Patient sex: F
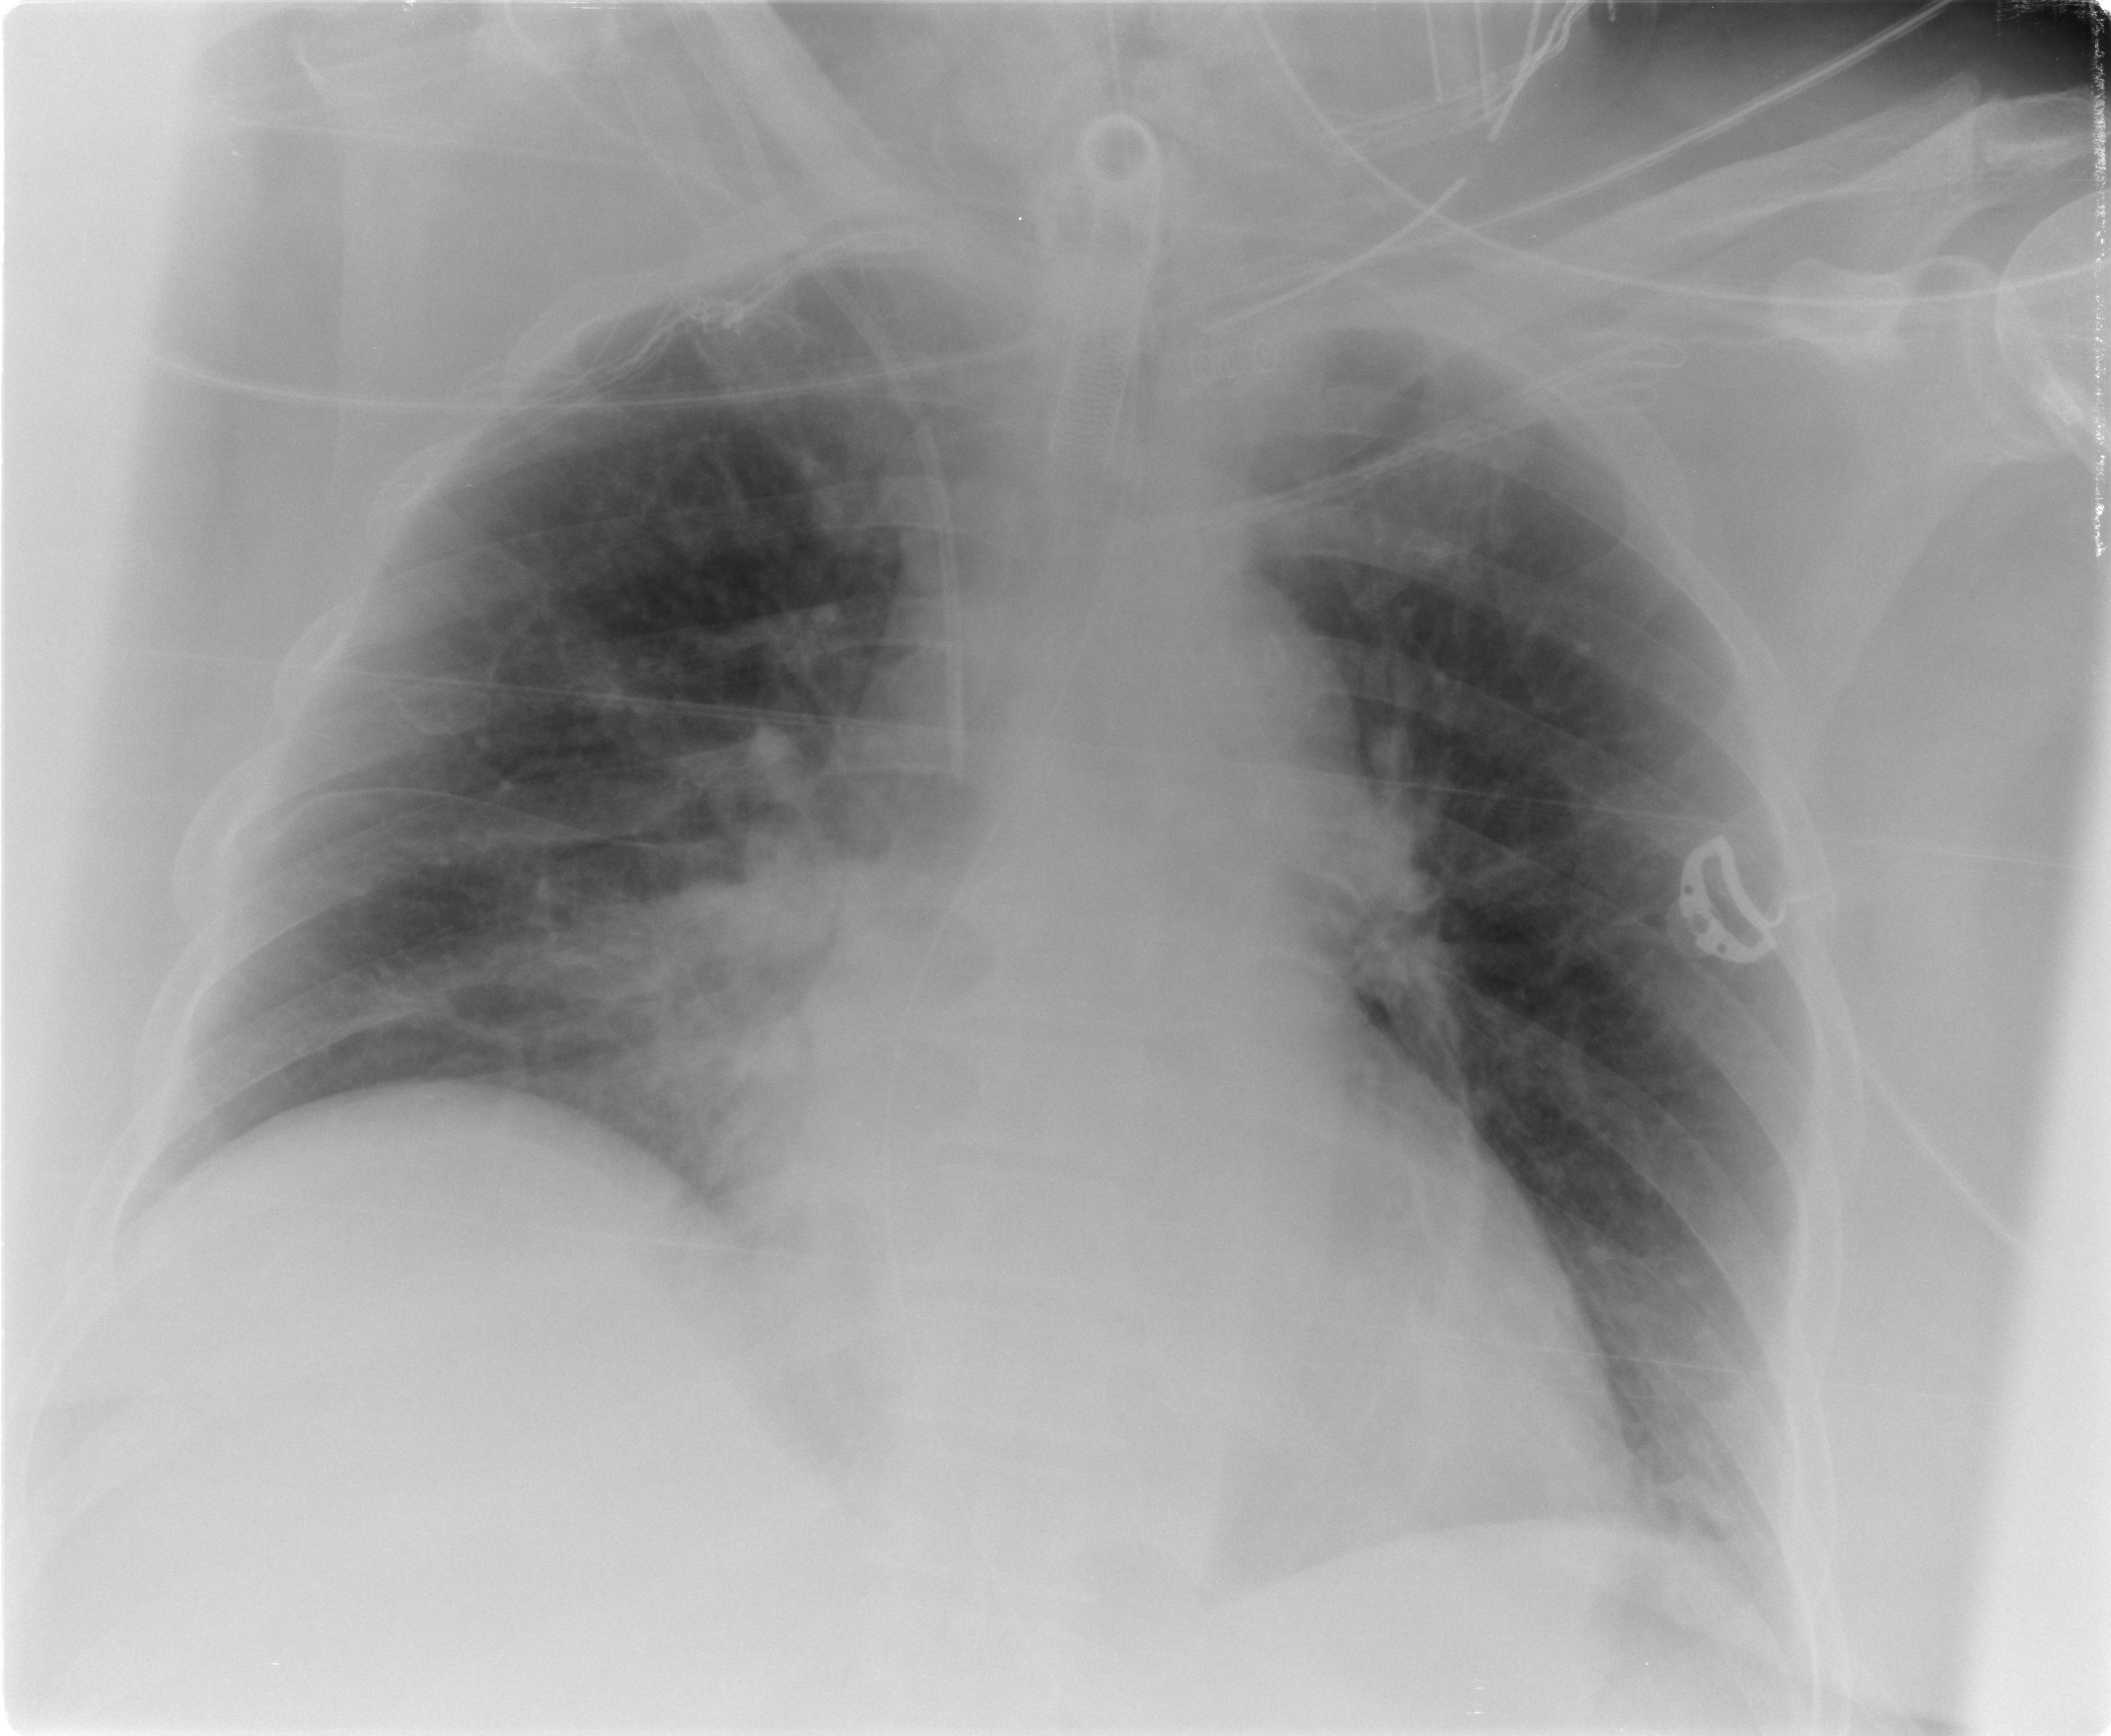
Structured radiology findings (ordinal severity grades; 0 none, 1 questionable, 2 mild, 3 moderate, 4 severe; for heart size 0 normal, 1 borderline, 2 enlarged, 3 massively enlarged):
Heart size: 1
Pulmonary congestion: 2
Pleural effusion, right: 2
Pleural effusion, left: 2
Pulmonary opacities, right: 3
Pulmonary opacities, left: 0
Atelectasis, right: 3
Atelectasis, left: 2